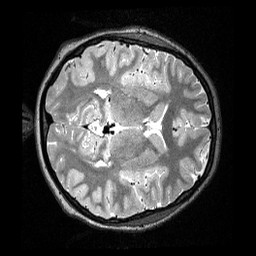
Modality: T2w
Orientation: axial
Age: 14
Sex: female
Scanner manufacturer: siemens
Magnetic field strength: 3 T
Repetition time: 3.2 s
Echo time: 0.479 s